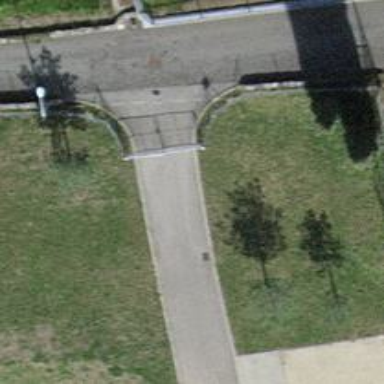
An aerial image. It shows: Gate.